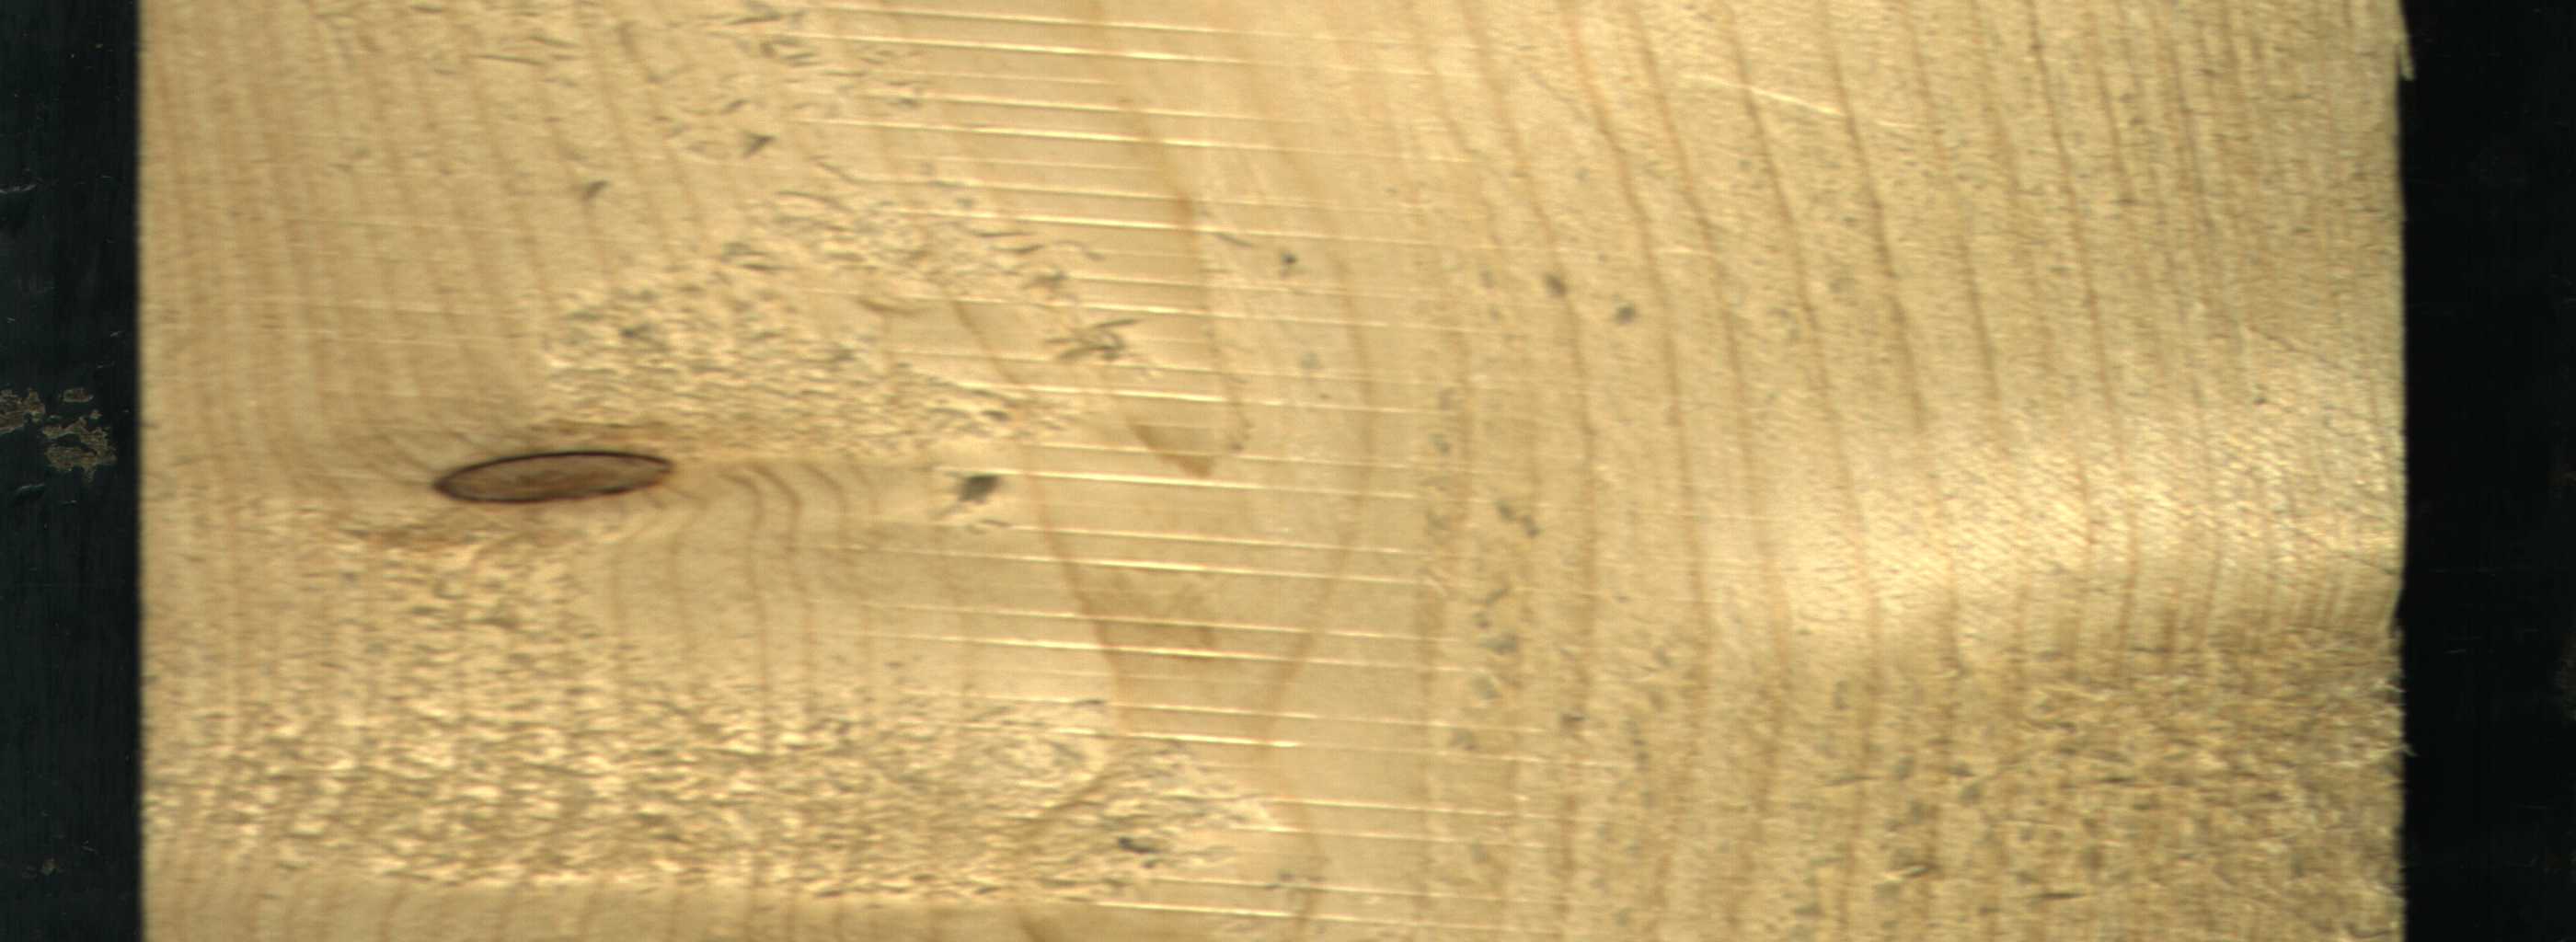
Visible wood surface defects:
Live_Knot